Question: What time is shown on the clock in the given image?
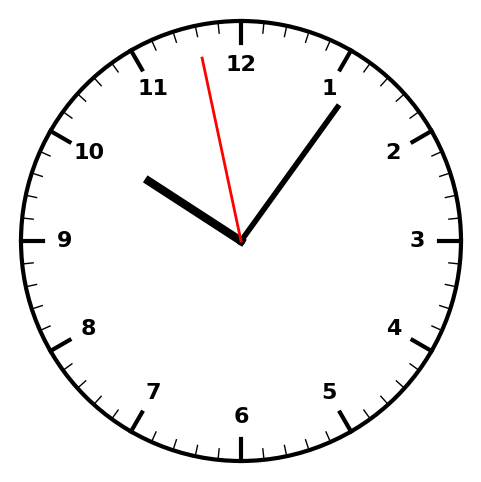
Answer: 10:05:58